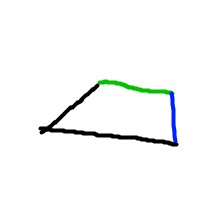
Shape: trapezoid